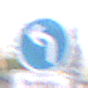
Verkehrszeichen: VorgeschriebeneFahrtrichtungLinks
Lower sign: SonstigeFahrzeugePersonengruppenFrei1
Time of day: MorningAfternoon
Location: Outdoor (Urban)
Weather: Overcast
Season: NotSpecified
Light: Natural